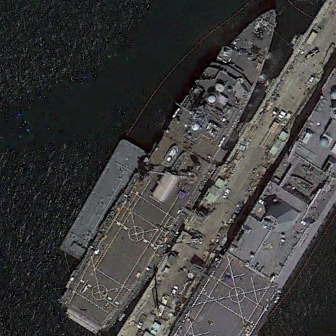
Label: combat